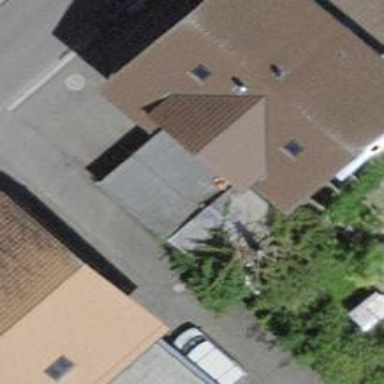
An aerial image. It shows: Garage.